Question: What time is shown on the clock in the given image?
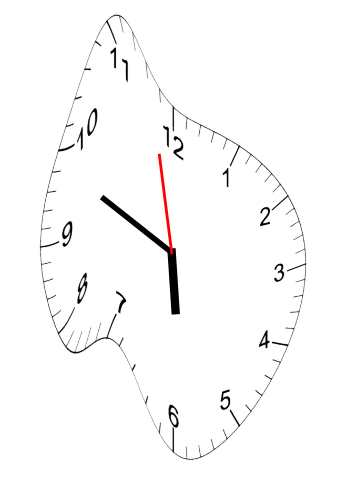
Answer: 05:48:58